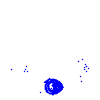
Particle: electron